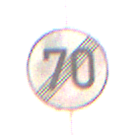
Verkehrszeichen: EndeGeschwindigkeit70
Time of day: SunriseSunset
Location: Outdoor (Nature)
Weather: PartlyCloudy
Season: NotSpecified
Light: Natural